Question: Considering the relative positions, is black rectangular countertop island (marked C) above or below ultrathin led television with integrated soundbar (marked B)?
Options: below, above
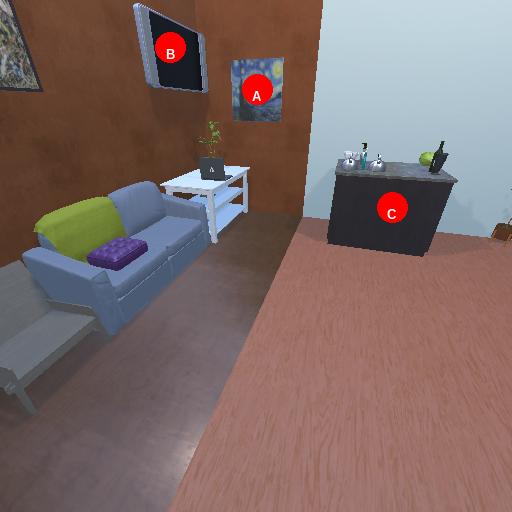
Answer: below